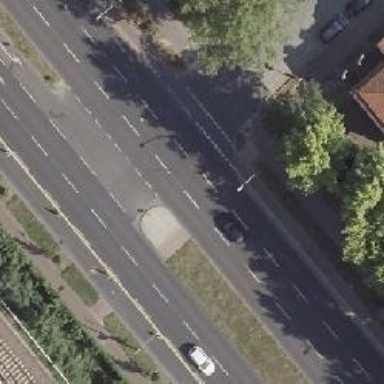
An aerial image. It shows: Uncontrolled footway crossing with central island.